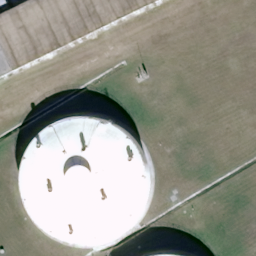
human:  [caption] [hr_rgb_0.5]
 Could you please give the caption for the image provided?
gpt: There is a white storage tank on the lawn .

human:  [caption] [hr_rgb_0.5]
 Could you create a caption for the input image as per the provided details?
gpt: A storage tank is on the lawn and some houses beside .

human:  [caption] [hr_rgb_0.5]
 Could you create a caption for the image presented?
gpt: There is one storage tank on the lawn and some houses beside .

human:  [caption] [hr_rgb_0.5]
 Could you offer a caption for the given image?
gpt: A storage tank is on the lawn .

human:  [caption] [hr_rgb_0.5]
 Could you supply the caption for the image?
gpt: A storage tank is on the lawn and some houses beside .